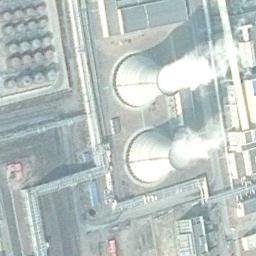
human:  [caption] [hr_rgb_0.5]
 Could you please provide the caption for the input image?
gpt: There is a round space next to this thermal power station .

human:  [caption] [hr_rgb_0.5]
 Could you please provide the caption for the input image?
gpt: There are many buildings of different shapes next to the thermal power station .

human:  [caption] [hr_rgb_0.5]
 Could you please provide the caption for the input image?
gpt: In the thermal power station there are neatly planned plants and equipment, two cooling towers are steaming, and there are many round objects .

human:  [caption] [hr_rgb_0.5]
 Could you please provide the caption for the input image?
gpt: The thermal power station is next to some buildings with white mist above .

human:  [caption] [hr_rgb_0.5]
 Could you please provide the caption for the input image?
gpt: There are two chimneys on the thermal power station .